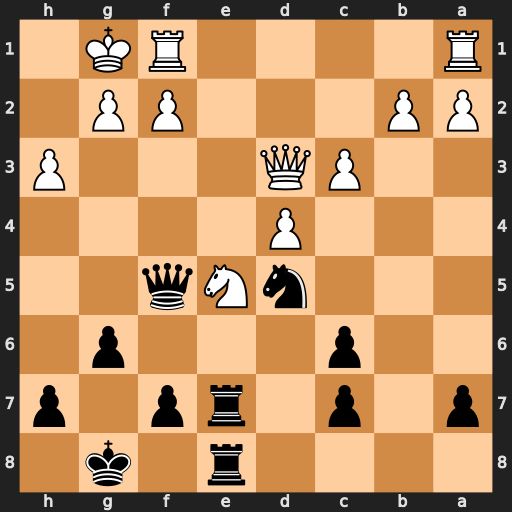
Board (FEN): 4r1k1/p1p1rp1p/2p3p1/3nNq2/3P4/2PQ3P/PP3PP1/R4RK1
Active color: b
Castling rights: -
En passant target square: -
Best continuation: Rxe5 Qxf5 Rxf5